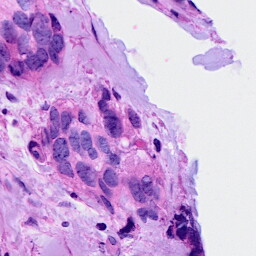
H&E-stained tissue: Breast